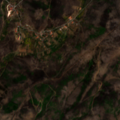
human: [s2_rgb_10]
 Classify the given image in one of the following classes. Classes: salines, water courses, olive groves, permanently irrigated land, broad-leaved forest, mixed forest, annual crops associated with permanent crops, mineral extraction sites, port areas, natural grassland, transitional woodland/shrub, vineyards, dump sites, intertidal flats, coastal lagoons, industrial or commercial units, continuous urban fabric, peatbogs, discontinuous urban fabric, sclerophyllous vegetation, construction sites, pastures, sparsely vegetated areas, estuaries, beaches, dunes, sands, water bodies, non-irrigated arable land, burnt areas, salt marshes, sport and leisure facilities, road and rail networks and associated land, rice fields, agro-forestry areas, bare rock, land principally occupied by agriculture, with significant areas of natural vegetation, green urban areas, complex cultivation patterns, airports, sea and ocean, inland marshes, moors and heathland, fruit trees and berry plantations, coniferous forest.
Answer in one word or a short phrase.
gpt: annual crops associated with permanent crops, coniferous forest, moors and heathland, transitional woodland/shrub